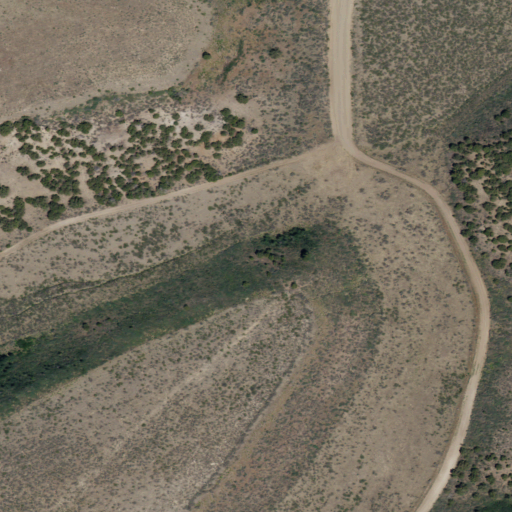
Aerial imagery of valley in Idaho named Red Ledge Canyon containing shrub and open development